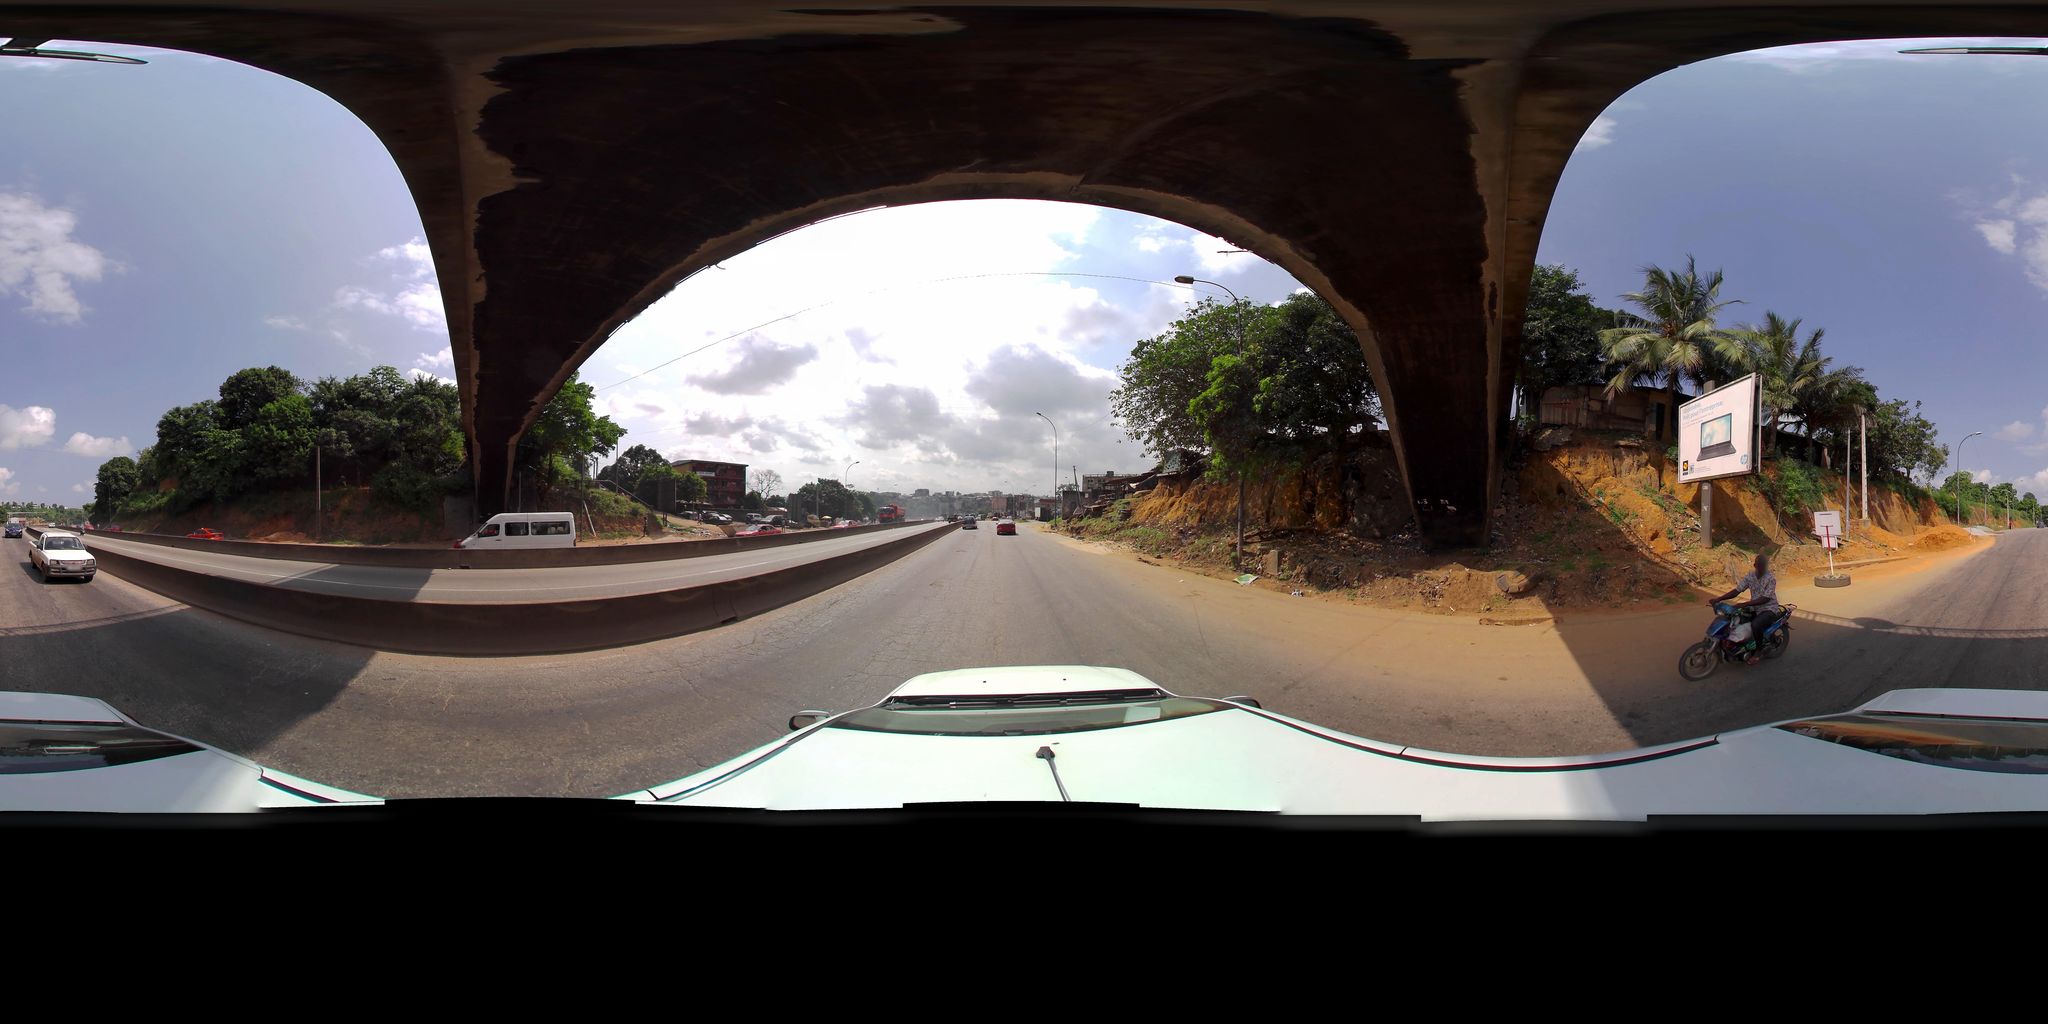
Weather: clear
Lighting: day
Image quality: slightly poor
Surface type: driving surface
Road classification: path, footway, steps
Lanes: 2.0
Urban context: urban centre
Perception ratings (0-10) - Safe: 0.79, Lively: 5.05, Beautiful: 5.76, Boring: 7.08, Depressing: 1.38, Wealthy: 0.24